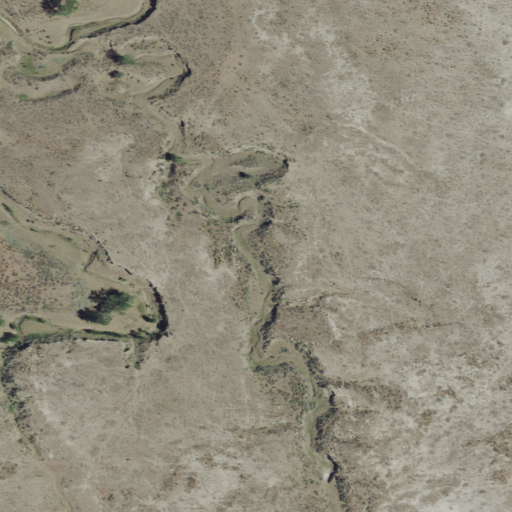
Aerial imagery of valley in Montana named Roosevelt Coulee containing grassland and shrub